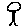
Label: tree